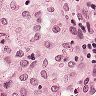
Metastatic tissue present: no